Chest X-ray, PA view. Patient: 70 years old, sex F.
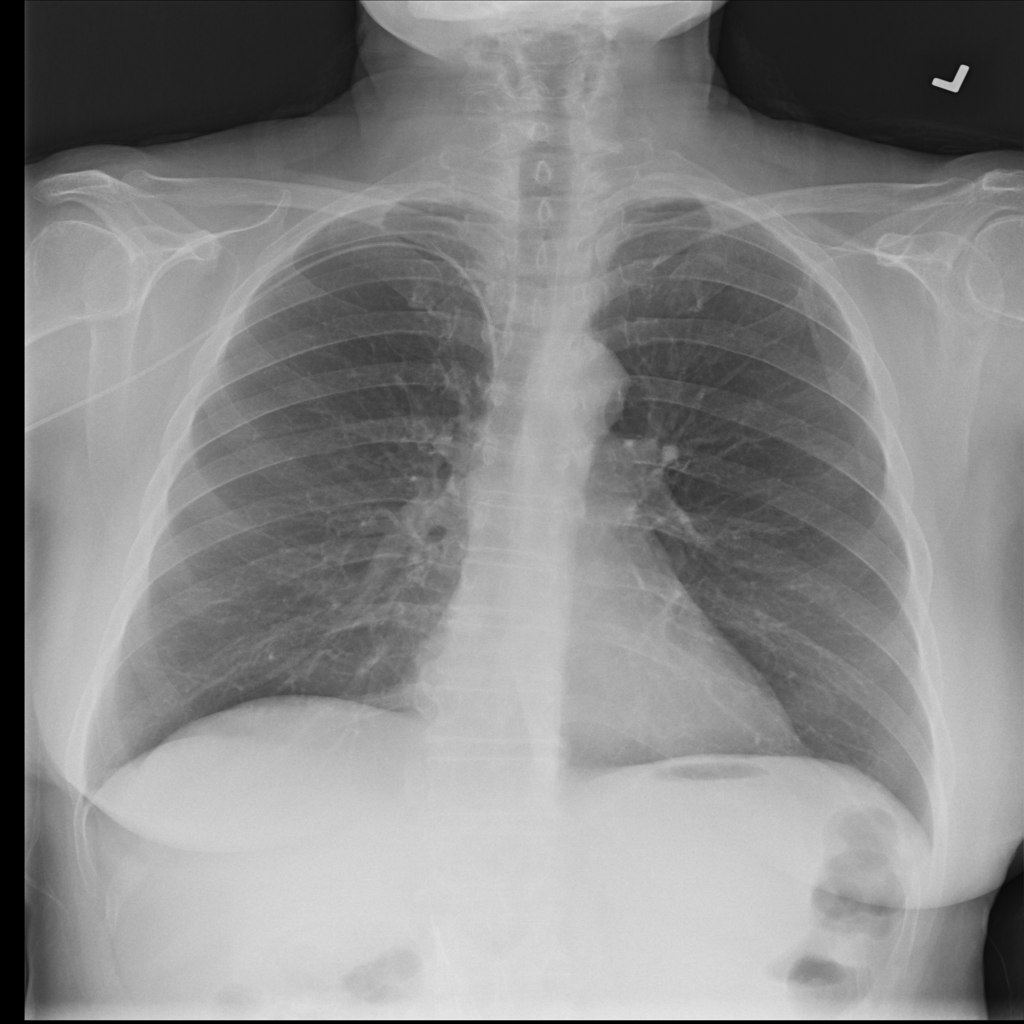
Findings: No Finding